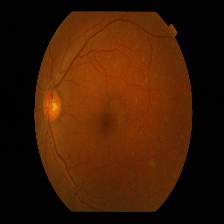
Diabetic retinopathy grade: Mild